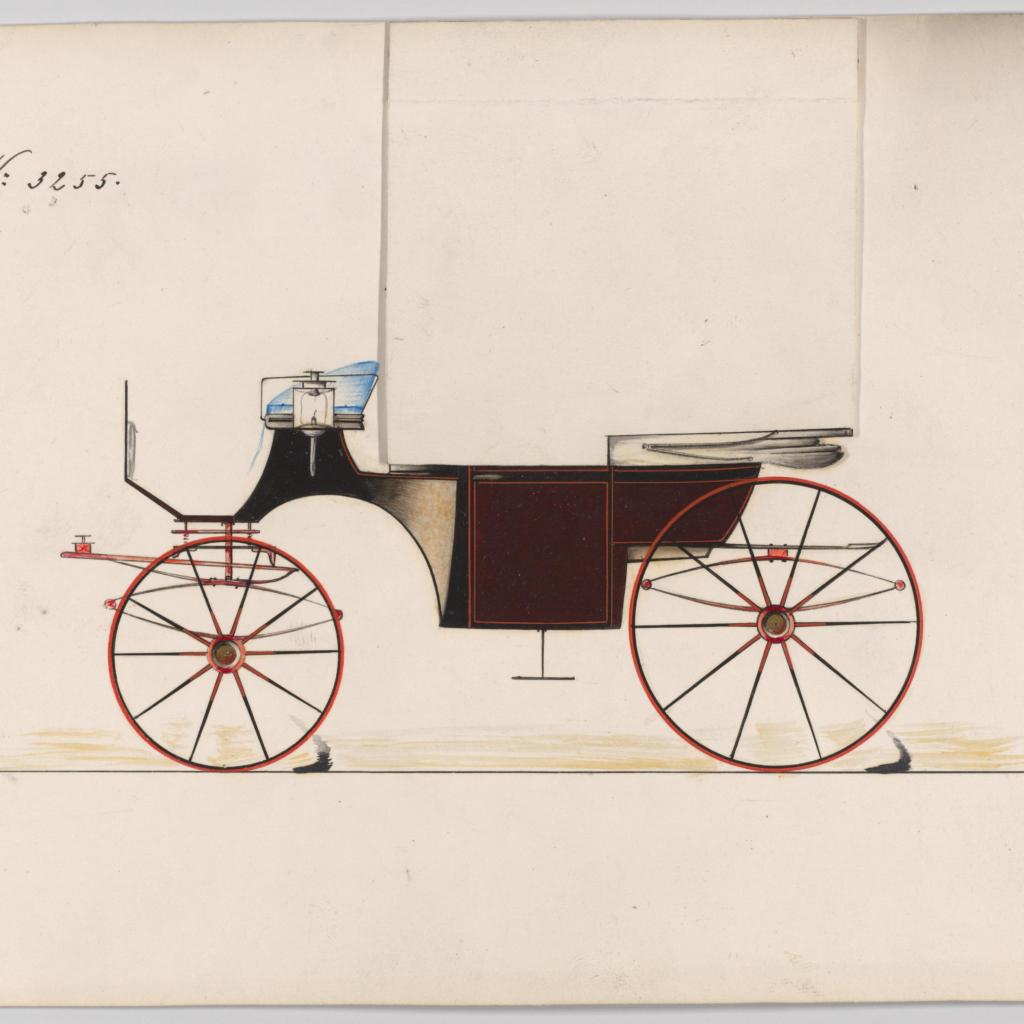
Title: Design for Landaulet, no. 3255
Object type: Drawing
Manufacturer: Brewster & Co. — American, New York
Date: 1876
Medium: Pen and black ink, watercolor and gouache with gum arabic and metallic ink
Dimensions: Sheet: 6 3/8 x 9 3/8 in. (16.2 x 23.8 cm)
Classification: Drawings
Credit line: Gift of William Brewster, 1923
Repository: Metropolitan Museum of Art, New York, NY